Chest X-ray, PA view. Patient: 66 years old, sex M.
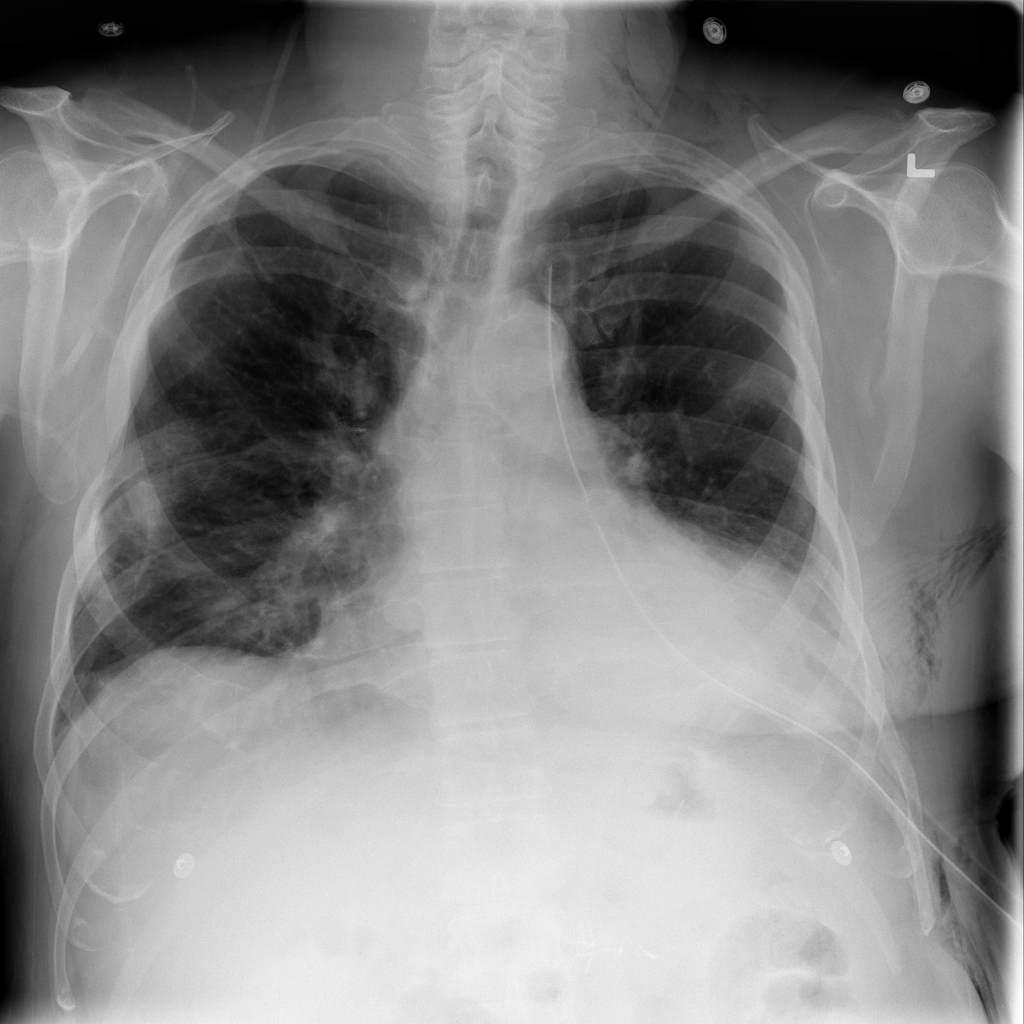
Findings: Effusion, Pneumothorax